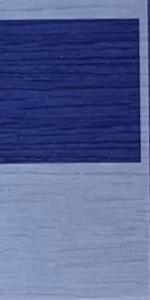
Label: Empty